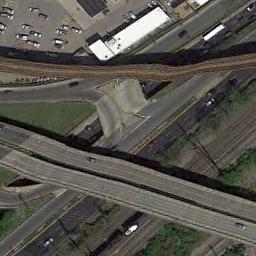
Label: overpass